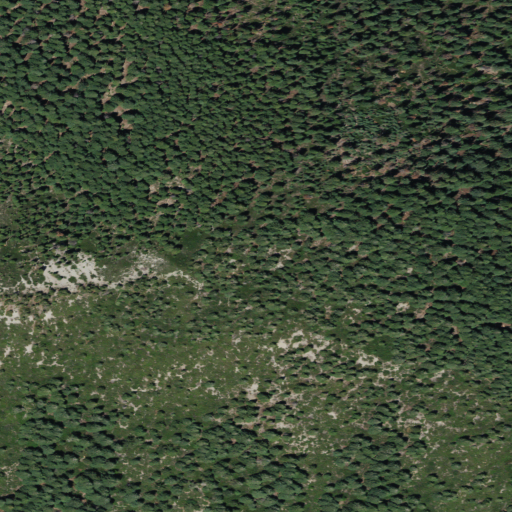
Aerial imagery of mountain in California named Dan Hunt Mountain containing only evergreen forest